Question: I have a custom Sharepoint 2010 Web Template and I would like to set a custom preview image for it in the Sharepoint add site gallery.
Example (I wanna set a custom image for the "Project Template Site" custom web template):

Note: I already tried setting the ImageUrl property of the WebTemplate element (<URL> and it is not working..
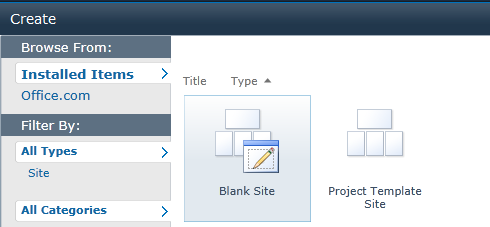
Answer: I've managed to solve my problem. Apparently the ImageUrl property of the template element only works with relative URLs (and I was trying to set it to an absolute URL).
'''
<WebTemplate
(...)
ImageUrl="/_layouts/images/example.PNG" /> <!-- Works -->
'''